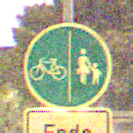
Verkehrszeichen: GetrennterRadUndGehwegRadwegLinks
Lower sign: HinweisDurchVerbaleAngabe2
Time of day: Night
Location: Outdoor (Suburban)
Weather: PartlyCloudy
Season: NotSpecified
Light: Artificial